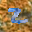
Label: 2